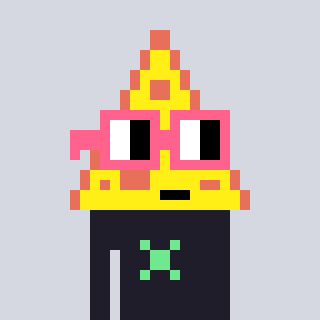
a pixel art character with square pink glasses, a pizza-shaped head and a grayscale-colored body on a cool background